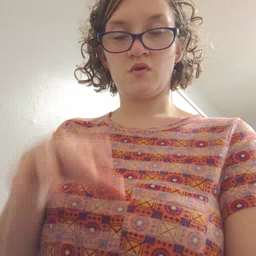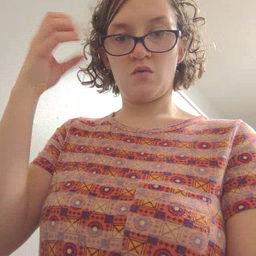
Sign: shower